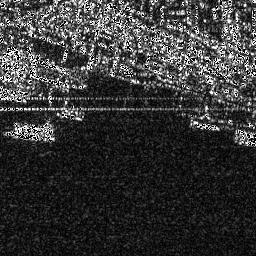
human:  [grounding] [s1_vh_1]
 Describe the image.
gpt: In the satellite image, there is  <ref>1 small ship </ref> <box>[[21, 41, 32, 46, 0]]</box> located at left,  <ref>1 medium ship </ref> <box>[[1, 48, 21, 55, 0]]</box> located at left,  <ref>1 medium ship </ref> <box>[[73, 45, 85, 51, 0]]</box> located at right,  <ref>1 small ship </ref> <box>[[90, 50, 99, 56, 0]]</box> located at right.